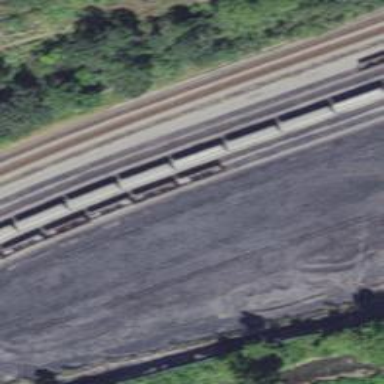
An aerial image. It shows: Railway yard used for servicing trains.